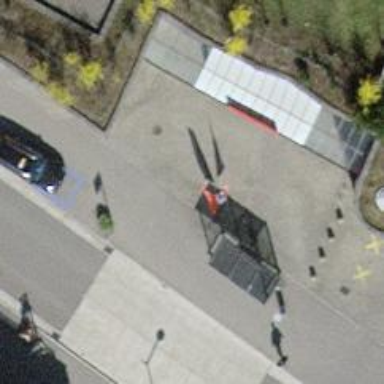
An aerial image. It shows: Bus stop with shelter. It is platform for public transport.